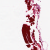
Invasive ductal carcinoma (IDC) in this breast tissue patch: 0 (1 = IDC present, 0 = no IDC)